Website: home-depot
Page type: account-selection
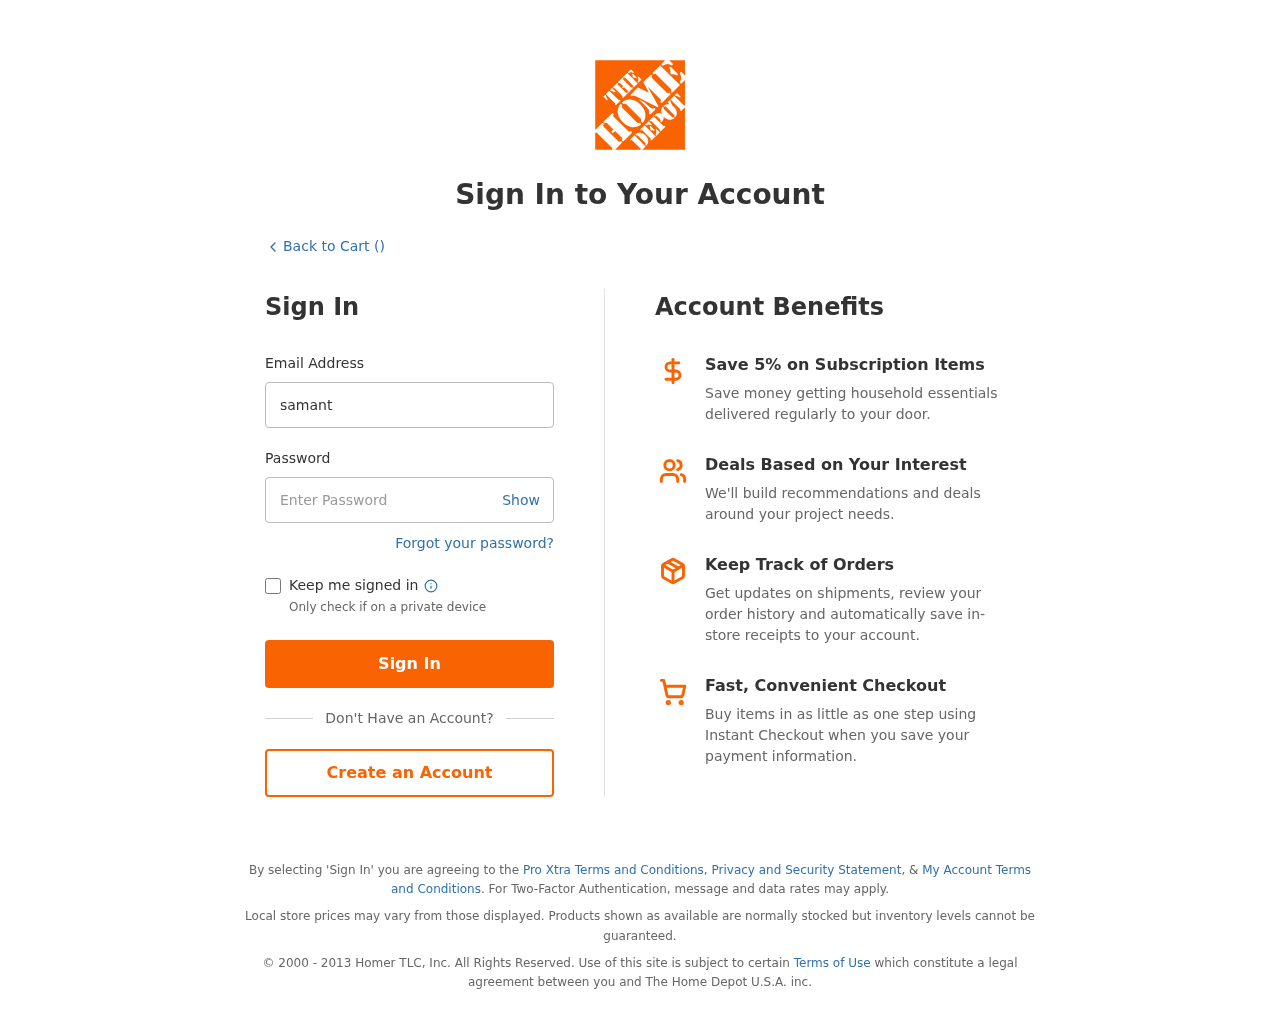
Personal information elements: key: PII_LOGIN_USERNAME
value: samantha1776